Question: I have a Bootstrap form like this:

'''
===================================================================
col label col form field ======================================
===================================================================
col label col form field | col label col form field ===
col label col form field | col label col form field ===
===================================================================
'''
2 column form layout is working fine whereas in one column I'm not able to align label and form field similar to 2 column form layout. Here is the <URL>
HTML:
'''
<div>
<div class="col-lg-10 col-md-10 col-sm-10 col-xs-10 col-md-push-2">
<div class="form-group">
<label class="col-xs-12 col-sm-6 col-md-2 col-lg-2 control-label text-right col-sm-pull-2">Label</label>
<div class="col-xs-12 col-sm-6 col-md-8 col-lg-8">
<input type="text" class="form-control" />
</div>
</div>
</div>
<div class="clear12"></div>
<!-- first col -->
<div class="col-lg-6 col-md-6 col-sm-10 col-xs-10 marginauto">
<div class="clear"></div>
<div class="form-group">
<label class="col-xs-12 col-sm-6 col-md-5 col-lg-5 control-label text-right">Label</label>
<div class="col-xs-12 col-sm-6 col-md-6 col-lg-6">
<select class="form-control">
<option value="1" selected>1</option>
<option value="2">2</option>
<option value="3">3</option>
</select>
</div>
</div>
<div class="form-group">
<label class="col-xs-12 col-sm-6 col-md-5 col-lg-5 control-label text-right">Label</label>
<div class="col-xs-12 col-sm-6 col-md-6 col-lg-6">
<input type="text" class="form-control" />
</div>
</div>
</div>
<!-- / first col -->
<!-- second col -->
<div class="col-lg-6 col-md-6 col-sm-10 col-xs-10 marginauto">
<div class="hidden_767"></div>
<div class="form-group">
<label for="dateFrom" class="col-xs-12 col-sm-6 col-md-5 col-lg-5 control-label text-right">Label</label>
<div class="col-xs-12 col-sm-6 col-md-6 col-lg-6">
<div class="input-group">
<input type="text" class="date-picker form-control" />
<div class="input-group-addon"> <span class="glyphicon glyphicon-calendar"></span>
</div>
</div>
</div>
</div>
<div class="form-group">
<label for="searchCategory" class="col-xs-12 col-sm-6 col-md-5 col-lg-5 control-label text-right">Label</label>
<div class="col-xs-12 col-sm-6 col-md-6 col-lg-6">
<select class="form-control">
<option value="1" selected>1</option>
<option value="2">2</option>
<option value="3">3</option>
</select>
</div>
</div>
</div>
<!-- / second col -->
</div>
'''
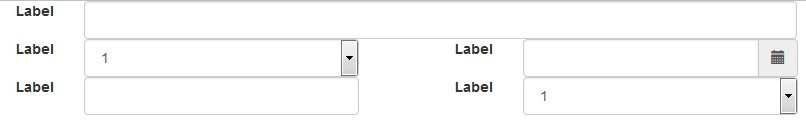
Answer: you should use form horizontal to achieve the desired result. please find below link for the fiddle
<URL>
'''
<div class="form-horizontal">
<div class="form-group">
<div class="col-md-3 col-sm-3">
<label class="control-label">Label</label>
</div>
<div class="col-md-9 col-sm-9">
<input type="text" class="form-control">
</div>
</div>
<div class="form-group">
<div class="col-md-3 col-sm-3">
<label class="control-label">Label</label>
</div>
<div class="col-md-3 col-sm-3">
<input type="text" class="form-control">
</div>
<div class="col-md-3 col-sm-3">
<label class="control-label">Label</label>
</div>
<div class="col-md-3 col-sm-3">
<input type="text" class="form-control">
</div>
</div>
<div class="form-group">
<div class="col-md-3 col-sm-3">
<label class="control-label">Label</label>
</div>
<div class="col-md-3 col-sm-3">
<input type="text" class="form-control">
</div>
<div class="col-md-3 col-sm-3">
<label class="control-label">Label</label>
</div>
<div class="col-md-3 col-sm-3">
<input type="text" class="form-control">
</div>
</div>
<!-- / second col -->
</div>
'''